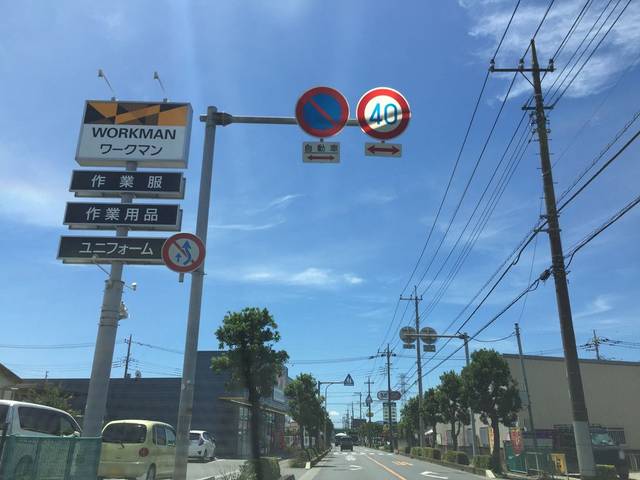
Region: Japan
Coordinates: 35.842, 139.592